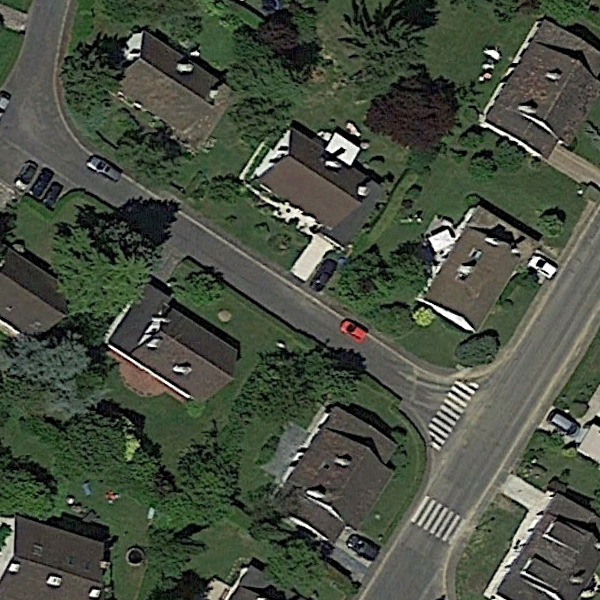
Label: MediumResidential